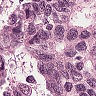
Metastatic tissue present: yes